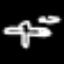
Label: airplane